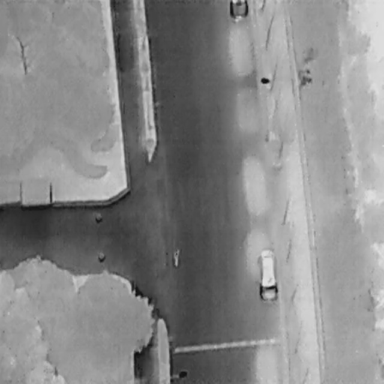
There are two Cars in the infrared image.